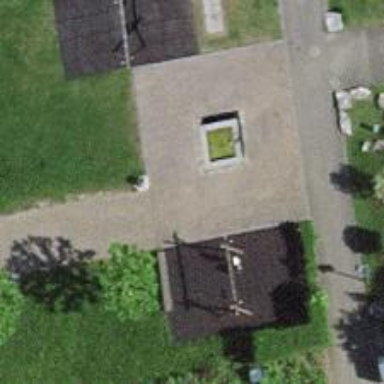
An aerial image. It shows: Fountain.